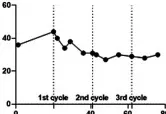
Routine biochemical liver parameters in the course of ICI therapy. (A,B) Liver enzymes (GOT & GPT) to assess the vitality of the hepatocytes.
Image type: pathology (fish)